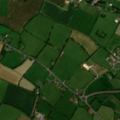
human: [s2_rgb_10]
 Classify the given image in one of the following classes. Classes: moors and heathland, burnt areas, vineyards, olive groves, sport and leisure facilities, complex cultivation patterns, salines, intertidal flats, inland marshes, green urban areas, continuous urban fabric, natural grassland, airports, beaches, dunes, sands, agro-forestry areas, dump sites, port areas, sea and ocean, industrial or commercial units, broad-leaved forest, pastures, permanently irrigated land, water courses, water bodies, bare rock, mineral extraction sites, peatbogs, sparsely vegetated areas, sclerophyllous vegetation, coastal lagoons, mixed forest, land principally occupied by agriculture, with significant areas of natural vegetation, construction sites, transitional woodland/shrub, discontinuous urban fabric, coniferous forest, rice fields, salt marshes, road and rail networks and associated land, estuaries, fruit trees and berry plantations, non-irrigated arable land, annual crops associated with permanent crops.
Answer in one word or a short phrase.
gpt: non-irrigated arable land, pastures